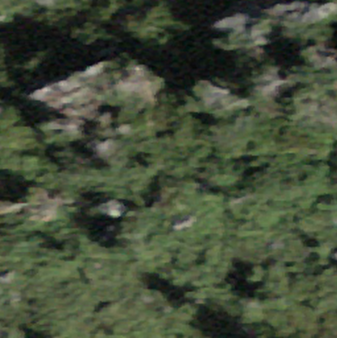
Label: bouldering_area